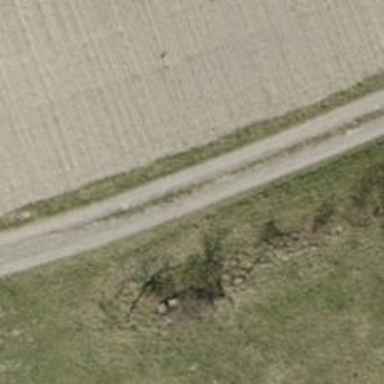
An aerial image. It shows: Compacted track road with grade3 tracktype.